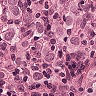
Metastatic tissue present: yes